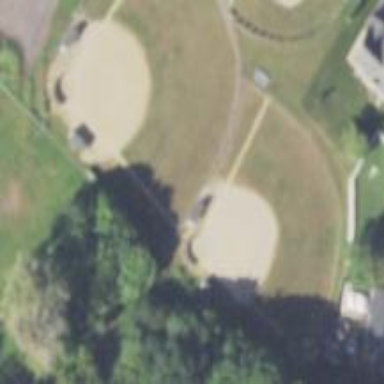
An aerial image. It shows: Grass pitch designated for softball.